Question: As we know,It is possible to initialize integral const static members inside the class structure.This is useful when the constant is used in the class structure after the initialization.For example,it can be used as the size of an int array.
Look the code following:
'''
class MyClass{
static const int num = 100;
int elems[num];
...
};
'''
But we still have to define the member outside the class definition:
'''
const int MyClass::num;
'''
I don't know why we have to do like this.
Could someone tell me why?
Thanks a lot.
In addition,I write the following code:
'''
#include <iostream>
using namespace std;
class MyClass{
public:
MyClass()
{
cout << "instruct class MyClass!" << endl;
}
static const int num = 100;
int elems[num];
};
//const int MyClass::num;
int main()
{
MyClass a;
const int *b = &(a.num);
cout << "&(a.num): " << &(a.num) << endl;
cout << "a.num: " << a.num << endl;
cout << "*b: " << *b << endl;
}
'''
It runs well on Visual Studio 2008:

But I have removed the code that definite the member outside the class.
I am very confused.Could someone interpret it for me?
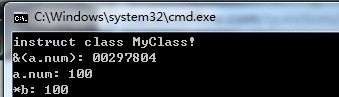
Answer: The initialization in the class is mainly used to obtain a constant expression. For this only the value matters. Once you take the address of the object or bind it to a reference, the compiler needs a location for the object as well. This is effectively what the definition provides.